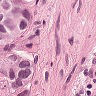
Metastatic tissue present: yes